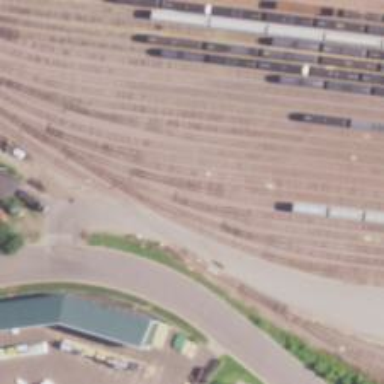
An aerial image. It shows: Railway yard.